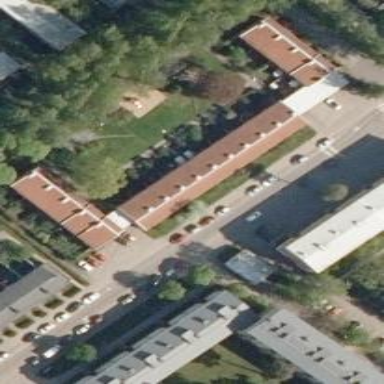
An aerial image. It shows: Terrace building.